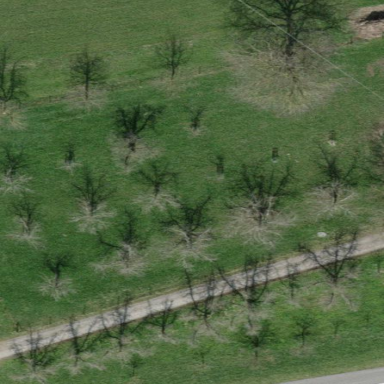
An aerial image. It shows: Orchard.